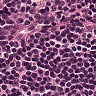
Metastatic tissue present: no